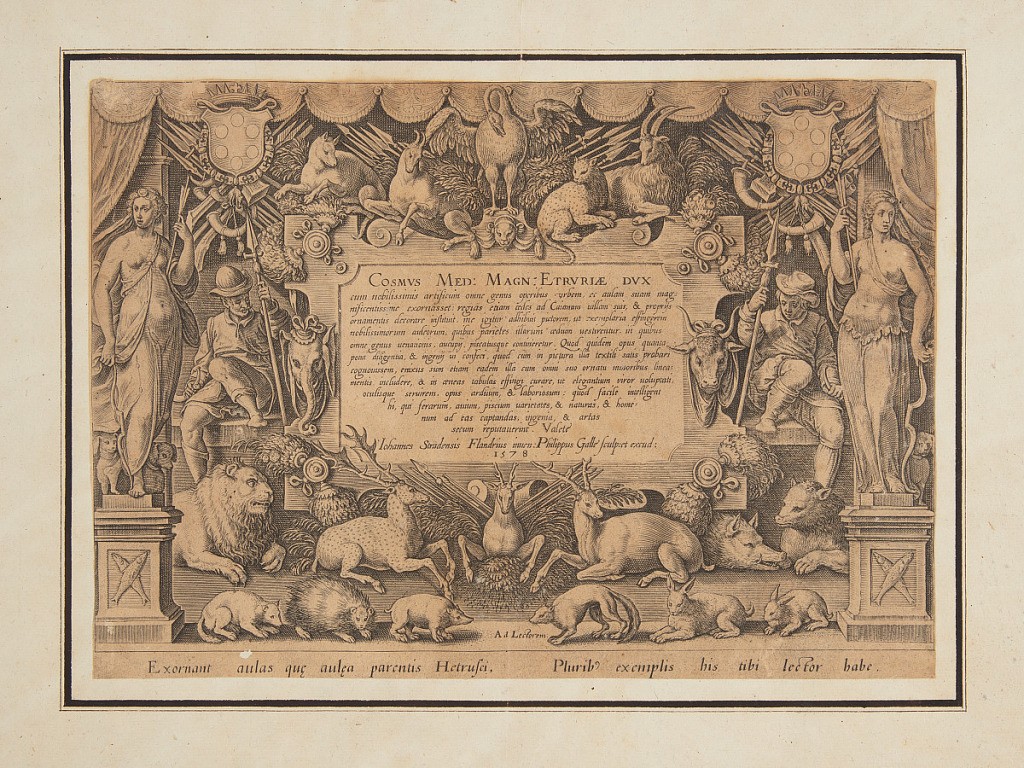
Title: Dedicatory page of the set "Mediceae familiae rerum feliciter gestarum Victoria et triumphi"
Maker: Jan van der Straet, called Stradanus, Flemish, 1523–1605
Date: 1578
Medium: Engraving on paper
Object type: Print
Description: Vertical rectangle.  An escutcheon surrounded by many animals, statues of Diana and another huntress, two hunters and the coat of arms of the Medici with spears and  horns, contains the text beginning: "COSMVS MED. MAGN: ETRVRIAE" and ending with : "Johannes Stradensis Flanfrius inuen.  Philippus Galle Sculp. et exud:/1578."  Bottom center: Ad Lectorem.  Framing lines, bottom: Exornant aulasque aulea parentis Hetrusci, Pluribid exemplis his tibi lector habe."